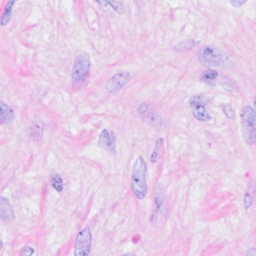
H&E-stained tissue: Breast